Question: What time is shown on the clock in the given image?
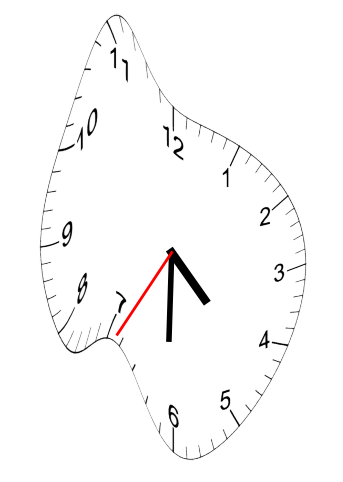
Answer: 04:30:35